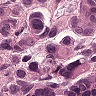
Metastatic tissue present: yes